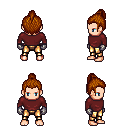
a pixel art fantasy rpg character, male body template, human, light skin, maroon long-sleeve shirt, gold greaves, brunette short topknot hairstyle, metal gloves, four views (front, back, left, right), 2x2 character sprite sheet, small pixel art, hard edges, no anti-aliasing